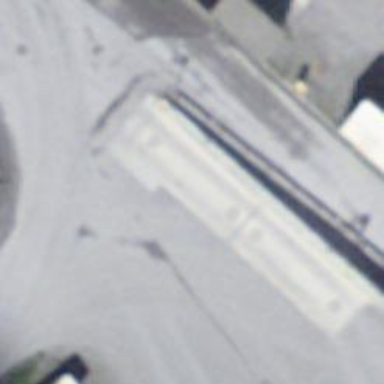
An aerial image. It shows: Weighbridge facility.